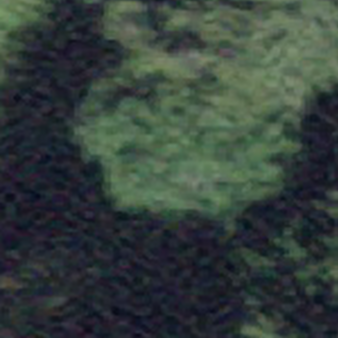
Label: other